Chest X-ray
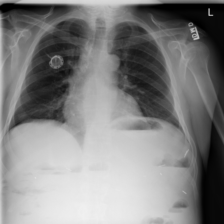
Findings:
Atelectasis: negative
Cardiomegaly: negative
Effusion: negative
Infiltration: negative
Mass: negative
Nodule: negative
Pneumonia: negative
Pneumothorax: negative
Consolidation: negative
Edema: negative
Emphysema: negative
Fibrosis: negative
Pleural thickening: negative
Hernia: negative